Question: I was given a web example provided by my mentor. I press Ctrl + Shift + i so I can see the code for reference. But this is what I see:

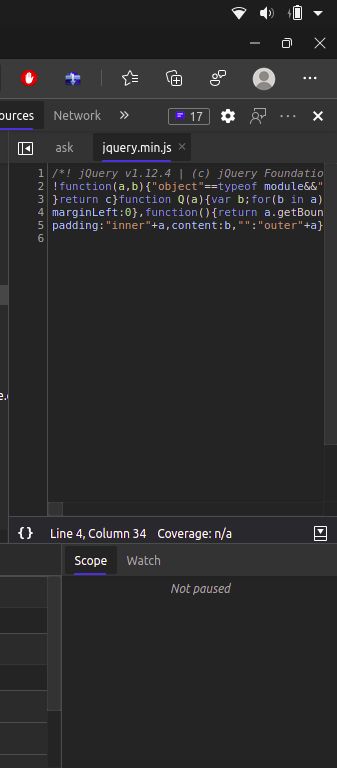
Answer: The image you've sent includes a file named Jquery.min.js, First off Jquery is a library which provides helpful functions for web development, secondly as the name suggests that it is minified so that the file consumes as less space as possible so as to make the page load faster.
Your mentor has probably used this library in the webpage and used the functions provided by the library, What you would actually want to see is your own Javascript code, For that, you can CTRL+P on the sources section and search your Javascript file name, or otherwise if it's written on the webpage itself, then go ahead and search the webpage itself and see the code there.
Or otherwise if you want to see the formatted code of the Jquery itself then as Barmar has suggested, use the non-minfied version of the Library itself.